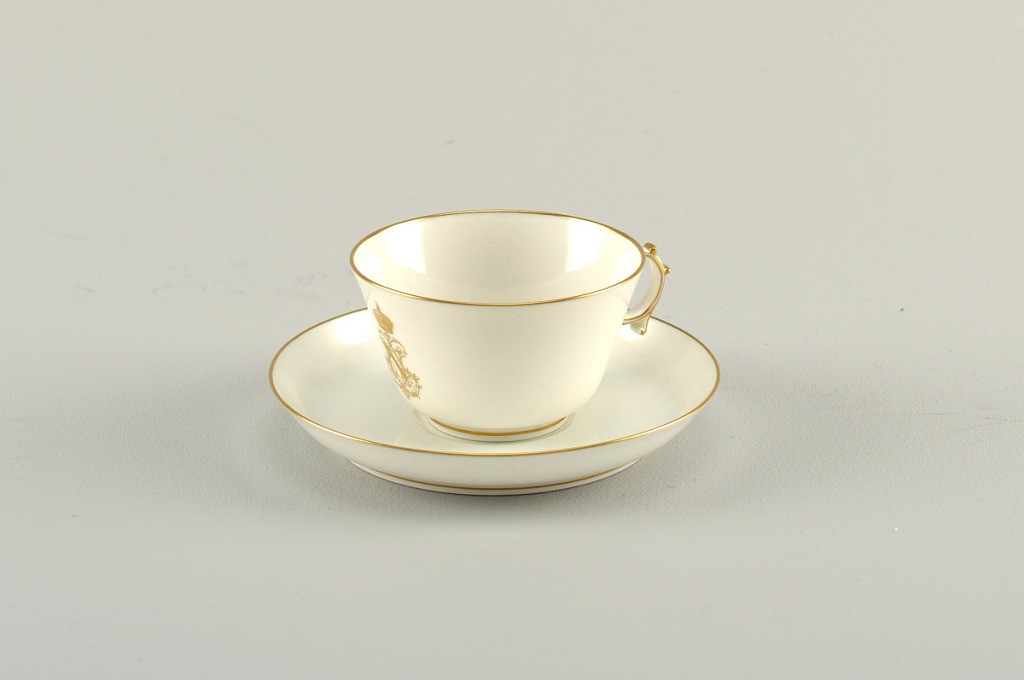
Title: Cup and Saucer, from a Napoleon III Table Service (Tasse et soucoupe, Service à Chiffre Doré de l'Empereur Napoléon III)
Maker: Sèvres Porcelain Manufactory, French, established 1756
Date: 1857–1858
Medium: hard paste porcelain, gold
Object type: cup and saucer
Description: Cup shallow, with flaring sides and circular handle with knobs. Saucer flat, with curved edges.